Field crop: maize
Growth stage: 1
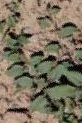
Species: convolvulus